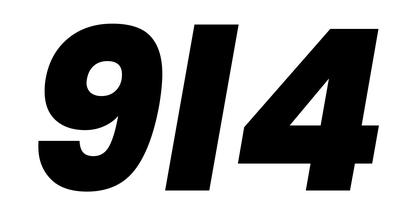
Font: Poppins-ExtraBoldItalic